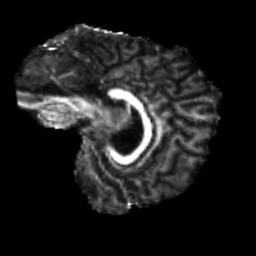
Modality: FA
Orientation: sagittal
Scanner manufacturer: siemens
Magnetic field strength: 3 T
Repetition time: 4 s
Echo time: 0.0594 s